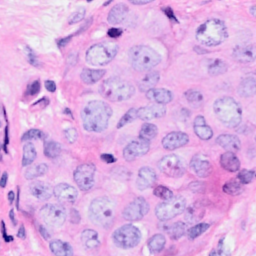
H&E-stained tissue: Breast